Interaction volume radius: 5 \u00c5
Interaction volume height: 10 \u00c5
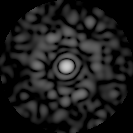
Disorder parameter: 0.84